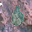
Label: 6